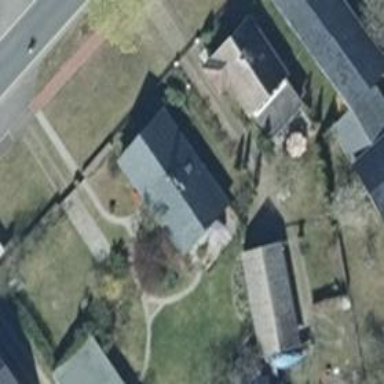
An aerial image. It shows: Residential building with gabled roof oriented along direction.